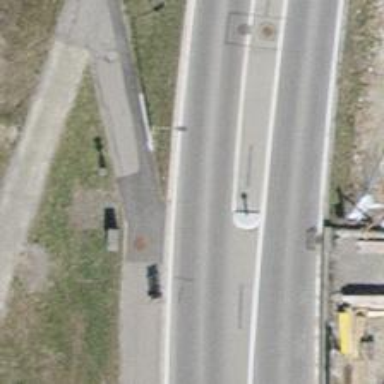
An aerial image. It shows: Asphalt track with grade1 surface.